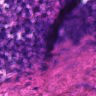
Metastatic tissue present: no